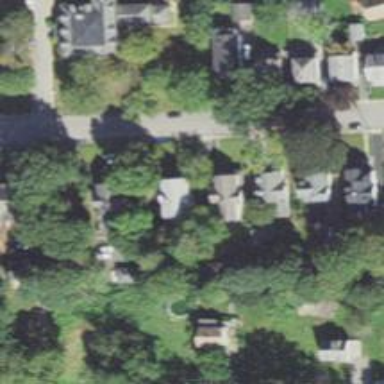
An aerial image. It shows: Residential driveway serving as service road.